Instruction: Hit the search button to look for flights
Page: home
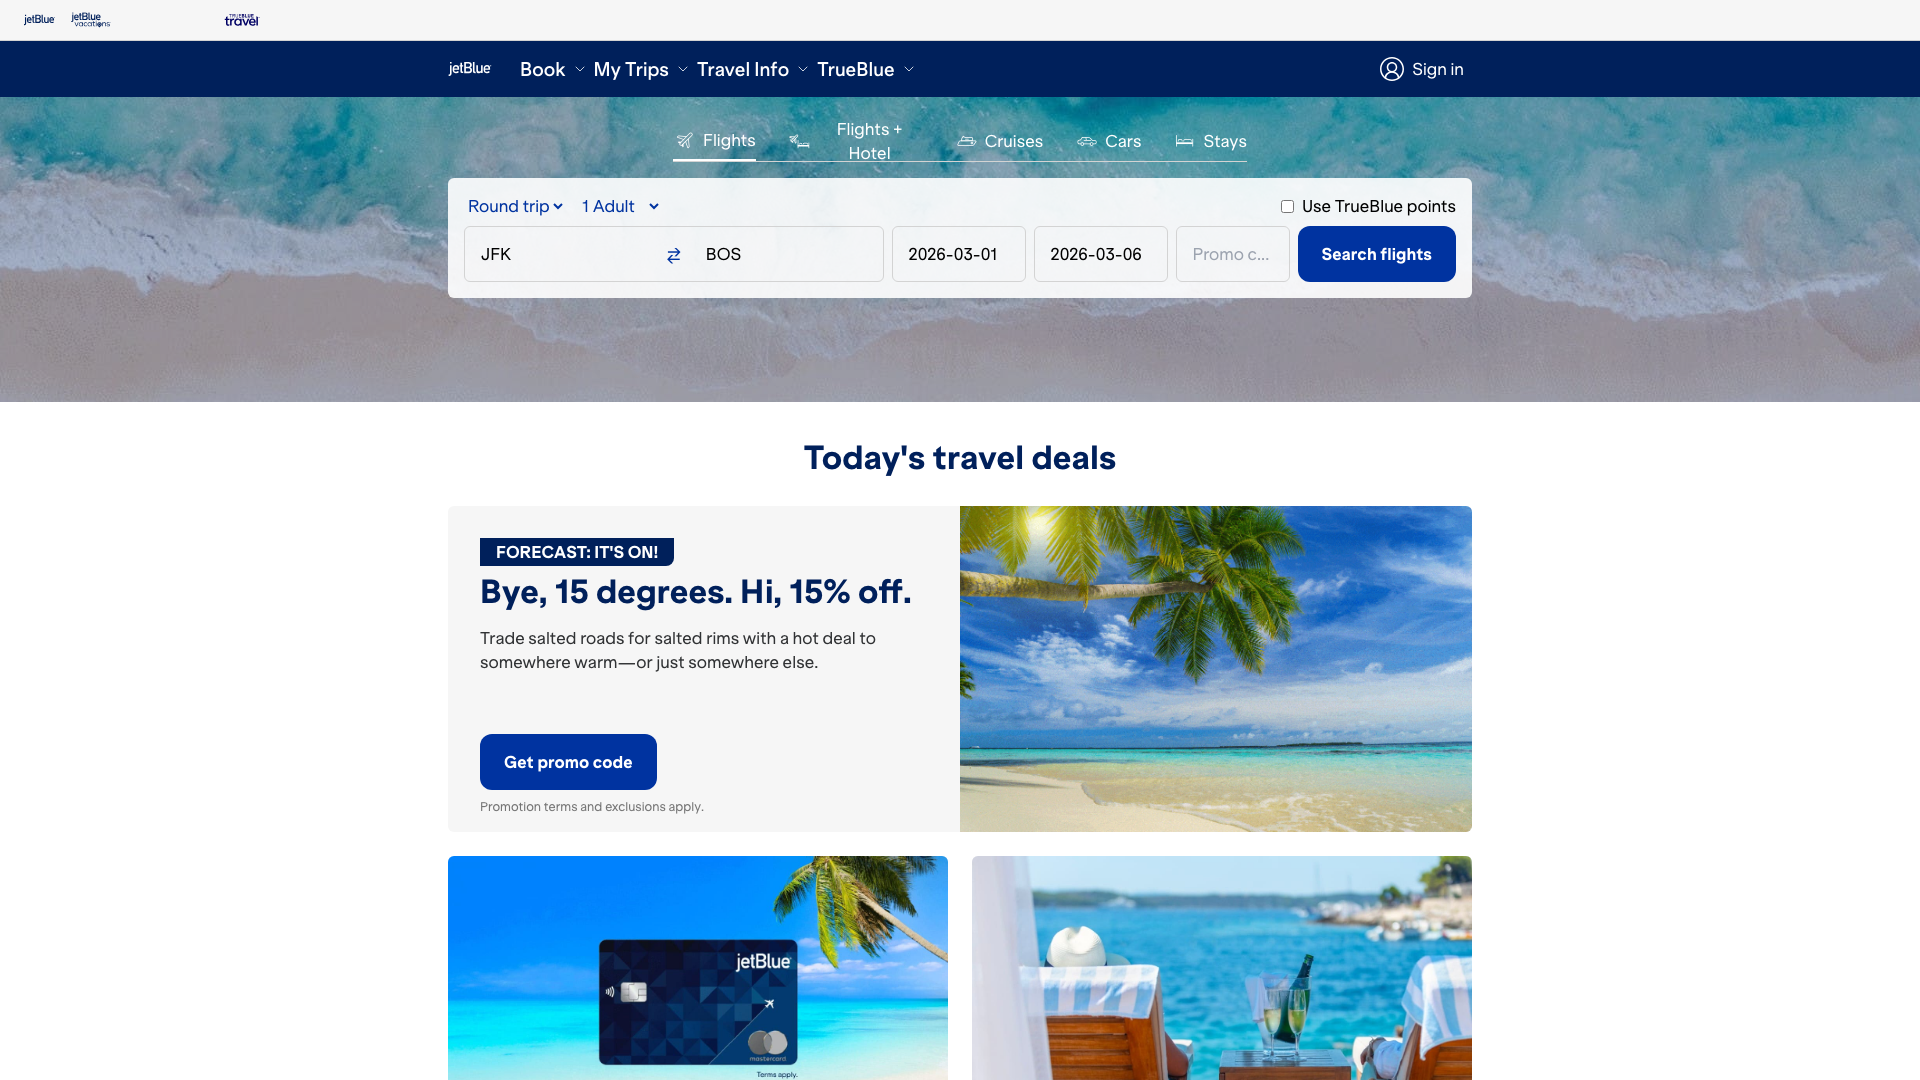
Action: click